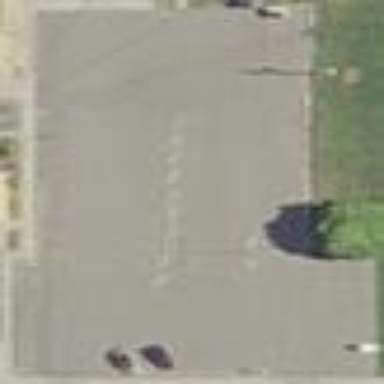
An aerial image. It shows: Parking area with asphalt surface.